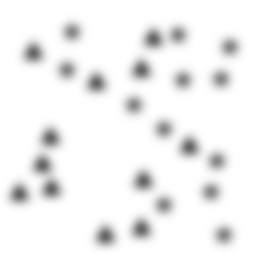
Squares: 0
Triangles: 12
Stars: 12
Total shapes: 24